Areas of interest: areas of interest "Sport and cultural"
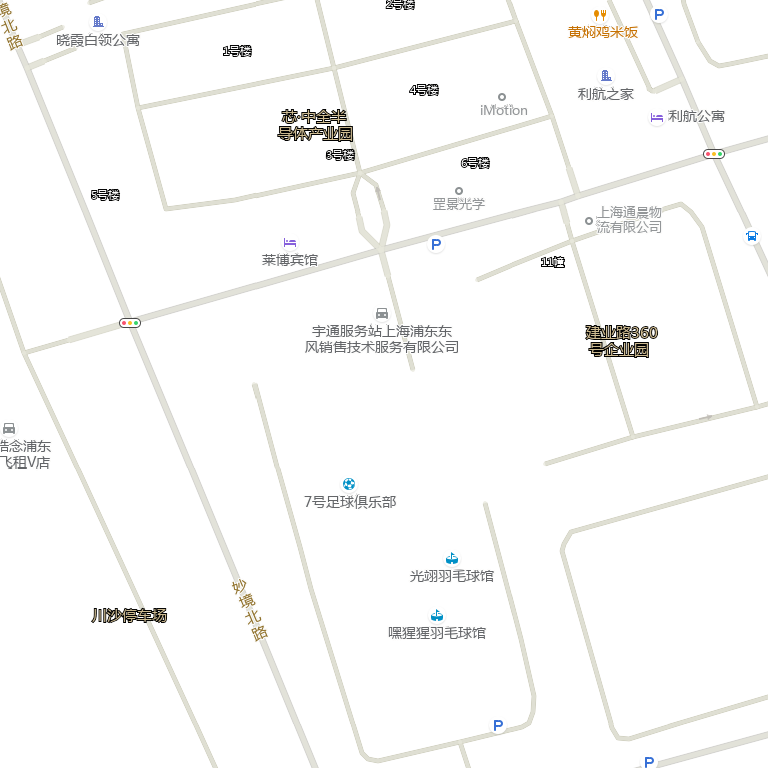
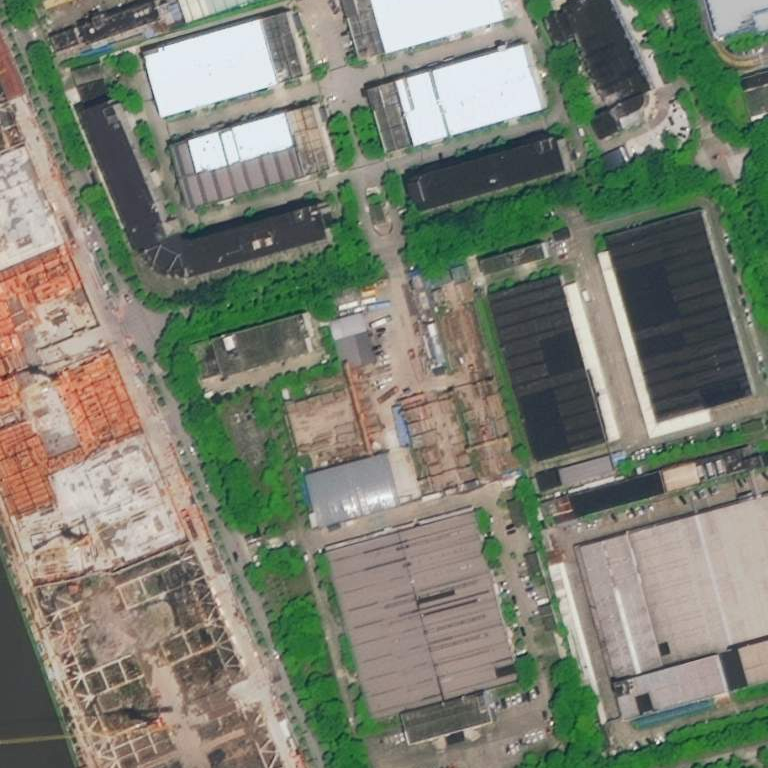